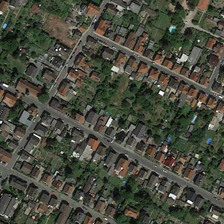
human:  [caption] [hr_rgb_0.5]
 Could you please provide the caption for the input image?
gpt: lined along the streets  houses with red or grey roofs enclose grass ground and trees inside blocks .

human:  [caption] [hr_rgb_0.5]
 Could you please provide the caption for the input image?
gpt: lined along the streets  houses with red or grey roofs enclose grass ground and trees inside blocks .

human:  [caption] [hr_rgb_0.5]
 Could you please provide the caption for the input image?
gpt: lined along the streets  houses with red or grey roofs enclose grass ground and trees inside blocks .

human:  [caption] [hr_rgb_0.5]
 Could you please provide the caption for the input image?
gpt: we can see thses neatly arranged rectangular residential blocks with lots of trees inside them .

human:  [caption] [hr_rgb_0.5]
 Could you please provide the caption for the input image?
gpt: many buildings and green trees are in a dense residential area .